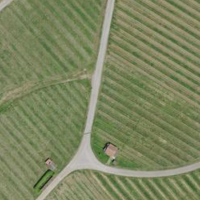
EUNIS habitat code: 40
Species observed at this site:
Corvus corone
Sylvia borin
Emberiza cirlus
Aegithalos caudatus
Jynx torquilla
Sylvia atricapilla
Spinus spinus
Poecile palustris
Pernis apivorus
Ardea alba
Erithacus rubecula
Cuculus canorus
Dryocopus martius
Phoenicurus ochruros
Phoenicurus phoenicurus
Corvus corax
Periparus ater
Cyanistes caeruleus
Sturnus vulgaris
Chloris chloris
Pyrrhula pyrrhula
Troglodytes troglodytes
Passer domesticus
Passer montanus
Turdus merula
Circus aeruginosus
Tachymarptis melba
Saxicola rubetra
Locustella naevia
Hirundo rustica
Milvus migrans
Milvus milvus
Upupa epops
Turdus pilaris
Regulus regulus
Oriolus oriolus
Coccothraustes coccothraustes
Phylloscopus trochilus
Motacilla alba
Delichon urbicum
Certhia brachydactyla
Anthus trivialis
Turdus philomelos
Falco subbuteo
Emberiza citrinella
Dendrocopos major
Prunella modularis
Turdus viscivorus
Buteo buteo
Anthus pratensis
Turdus iliacus
Muscicapa striata
Phylloscopus collybita
Luscinia megarhynchos
Alauda arvensis
Coturnix coturnix
Pica pica
Sitta europaea
Garrulus glandarius
Columba livia
Saxicola rubicola
Falco tinnunculus
Picus viridis
Ficedula hypoleuca
Acrocephalus scirpaceus
Motacilla cinerea
Acrocephalus arundinaceus
Anas platyrhynchos
Linaria cannabina
Streptopelia decaocto
Acrocephalus palustris
Fringilla coelebs
Regulus ignicapilla
Lanius collurio
Coloeus monedula
Streptopelia turtur
Carduelis carduelis
Columba palumbus
Phalacrocorax carbo
Fringilla montifringilla
Lullula arborea
Parus major
Columba oenas
Accipiter nisus